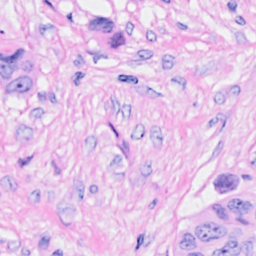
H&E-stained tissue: Breast